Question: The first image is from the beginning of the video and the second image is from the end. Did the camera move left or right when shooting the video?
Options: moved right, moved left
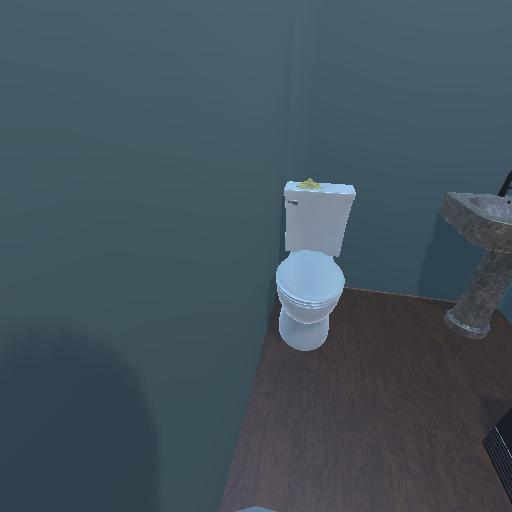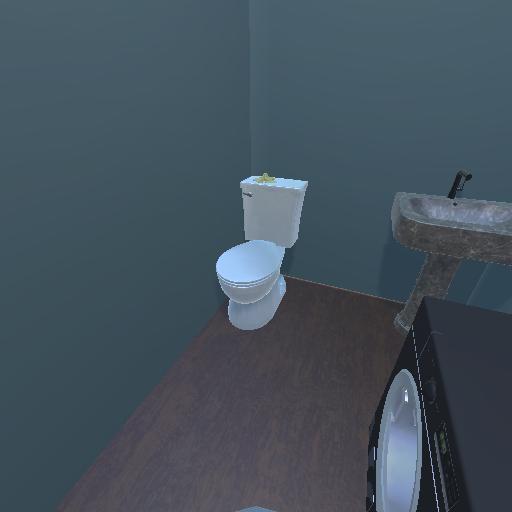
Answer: moved right